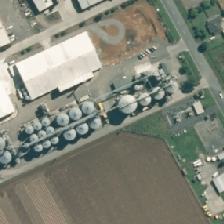
Land cover: urban_build_up